Question: I have 'chartPanel' (JFreeChart), 'buttonPanel' and 'errorPanel'.
'''
frame.add(chartPanel, BorderLayout.PAGE_START);
JPanel buttonPanel = new JPanel(new FlowLayout(FlowLayout.CENTER));
errorPanel = new JLabel("Error String");
errorPanel.setHorizontalAlignment(JLabel.CENTER);
frame.getContentPane().add(buttonPanel, BorderLayout.CENTER);
frame.getContentPane().add(errorPanel, BorderLayout.SOUTH);
'''
When I change height of application window, buttonPanel and errorPanel disappeared.
When I don't use JLabel:
'''
frame.add(chartPanel);
JPanel buttonPanel = new JPanel(new FlowLayout(FlowLayout.CENTER));
frame.getContentPane().add(buttonPanel, BorderLayout.SOUTH);
'''
it's okey in changing of height of application window. How to make it right and not have problems with window zoom?

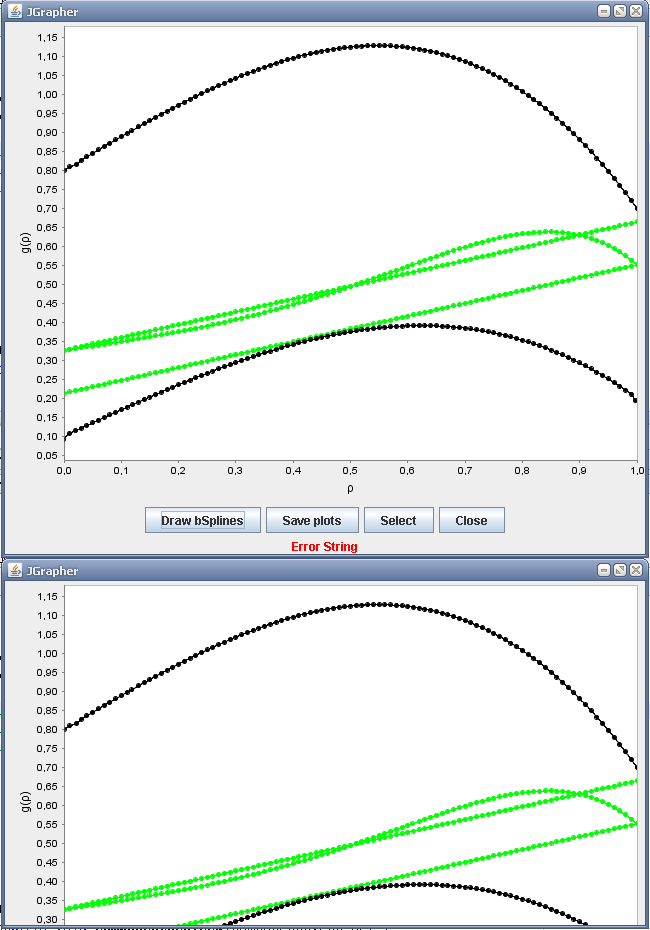
Answer: When you add to the JFrame the default location is CENTER but since you add to the chart to the PAGE_START now its not scalable...
solution:
take it out and just say
'''
frame.add(chartPanel);
'''
and for the errorPanel and ButtonPanel
just make a new JPanel with BorderLayout and add it to the SOUTH of your Frame Layout.
Then inside that JPanel add your ButtonPanel and ErroPanel just like what you did in your Jframe..